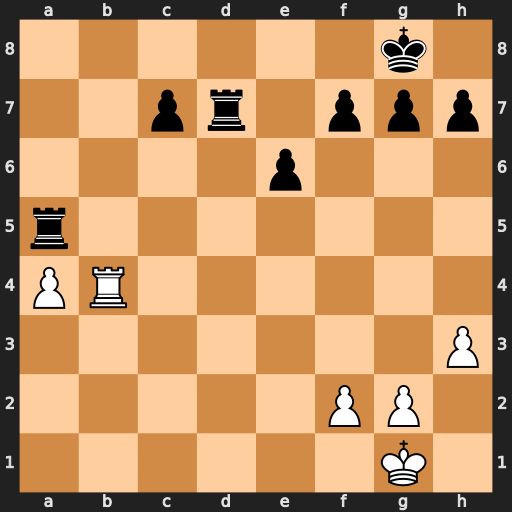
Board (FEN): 6k1/2pr1ppp/4p3/r7/PR6/7P/5PP1/6K1
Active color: w
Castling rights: -
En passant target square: -
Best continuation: Rb8+ Rd8 Rxd8#